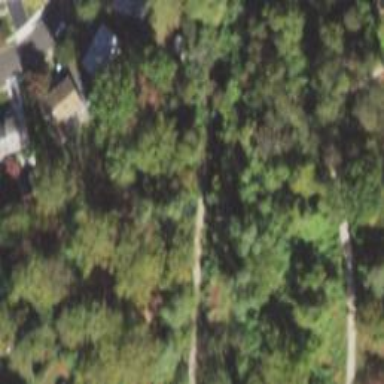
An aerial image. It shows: Abandoned railway next to cycleway.